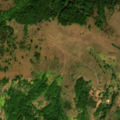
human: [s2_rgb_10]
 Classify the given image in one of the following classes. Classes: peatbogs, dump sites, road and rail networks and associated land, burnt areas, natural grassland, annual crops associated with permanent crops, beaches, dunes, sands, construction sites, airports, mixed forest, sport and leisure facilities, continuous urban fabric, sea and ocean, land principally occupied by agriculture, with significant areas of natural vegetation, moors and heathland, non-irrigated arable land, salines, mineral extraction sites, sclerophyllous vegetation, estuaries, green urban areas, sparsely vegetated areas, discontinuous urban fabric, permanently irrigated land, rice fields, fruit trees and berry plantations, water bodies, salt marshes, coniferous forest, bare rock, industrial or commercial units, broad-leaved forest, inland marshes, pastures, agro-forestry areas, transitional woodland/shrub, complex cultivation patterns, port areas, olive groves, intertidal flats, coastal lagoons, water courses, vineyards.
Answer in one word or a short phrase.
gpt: broad-leaved forest, natural grassland, transitional woodland/shrub